Aerial crown-view tile of a tropical tree (Barro Colorado Island, Panama), acquired 20250715:
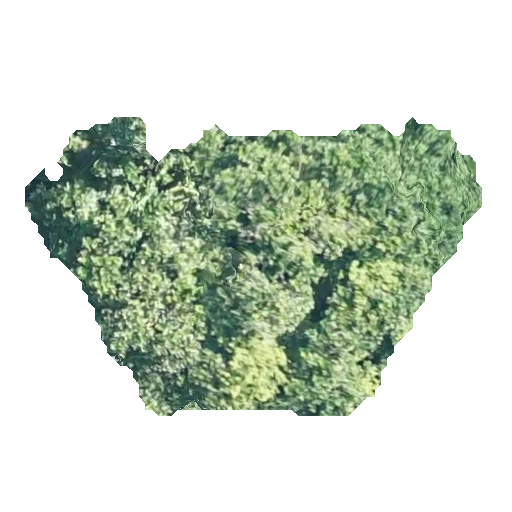
Species: Anacardium excelsum
GBIF accepted scientific name: Anacardium excelsum
Crown area: 144.757 m²